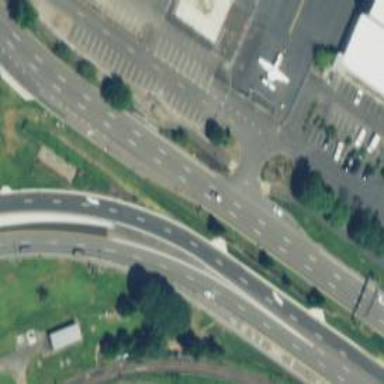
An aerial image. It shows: Secondary road that functions as expressway.